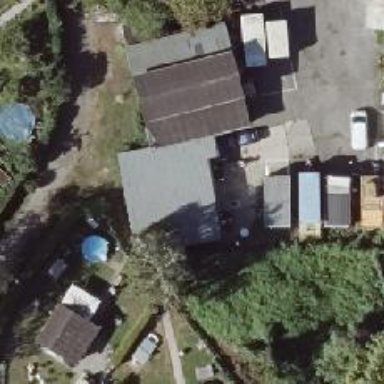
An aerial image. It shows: Motorcycle repair shop.